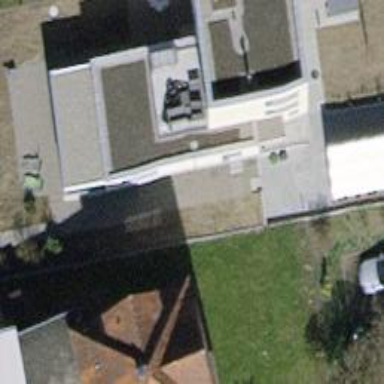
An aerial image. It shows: Building with tiled roof.